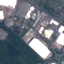
Land use / land cover class: Industrial